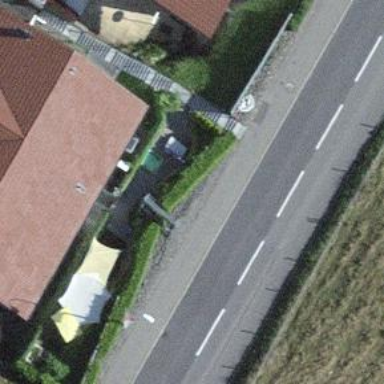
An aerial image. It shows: Hedge acting as barrier.